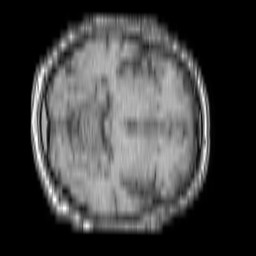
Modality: T1w
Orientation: axial
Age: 82
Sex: male
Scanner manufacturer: philips
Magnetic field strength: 1.5 T
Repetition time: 0.1753 s
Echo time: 0.001858 s